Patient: sex M, age 28
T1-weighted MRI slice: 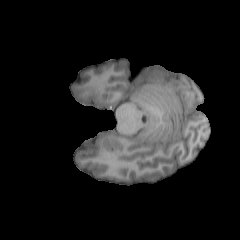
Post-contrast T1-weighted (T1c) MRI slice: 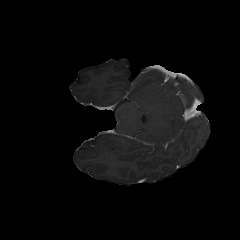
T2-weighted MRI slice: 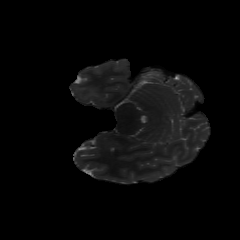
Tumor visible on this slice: no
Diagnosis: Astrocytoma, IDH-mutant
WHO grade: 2